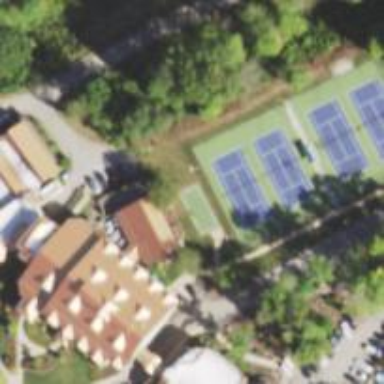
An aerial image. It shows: Tennis court on pitch.